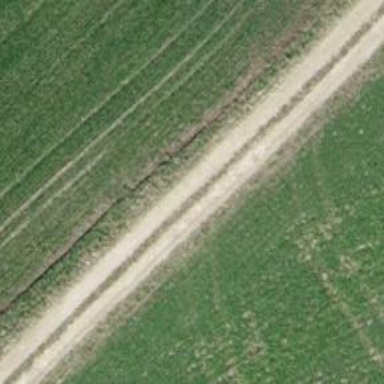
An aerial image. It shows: Gravel track with grade2 quality.